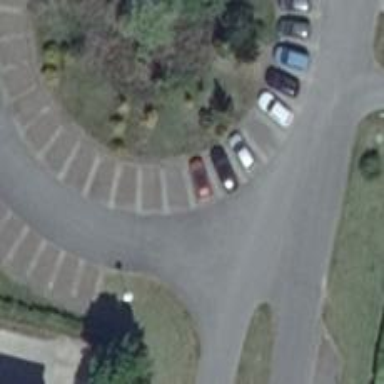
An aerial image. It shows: Road serving as parking aisle.